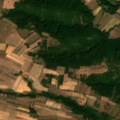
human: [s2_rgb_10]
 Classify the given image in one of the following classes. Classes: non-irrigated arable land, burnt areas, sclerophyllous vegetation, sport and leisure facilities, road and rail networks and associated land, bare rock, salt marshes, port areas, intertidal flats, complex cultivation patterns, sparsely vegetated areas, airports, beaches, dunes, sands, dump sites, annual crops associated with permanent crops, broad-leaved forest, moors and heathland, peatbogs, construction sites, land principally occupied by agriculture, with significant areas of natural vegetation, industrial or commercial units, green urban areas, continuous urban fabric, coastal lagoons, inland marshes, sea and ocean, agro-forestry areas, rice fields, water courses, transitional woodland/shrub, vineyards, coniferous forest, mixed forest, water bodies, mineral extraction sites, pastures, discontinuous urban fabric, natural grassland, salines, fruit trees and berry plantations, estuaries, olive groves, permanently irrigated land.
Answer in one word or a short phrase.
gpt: complex cultivation patterns, land principally occupied by agriculture, with significant areas of natural vegetation, broad-leaved forest